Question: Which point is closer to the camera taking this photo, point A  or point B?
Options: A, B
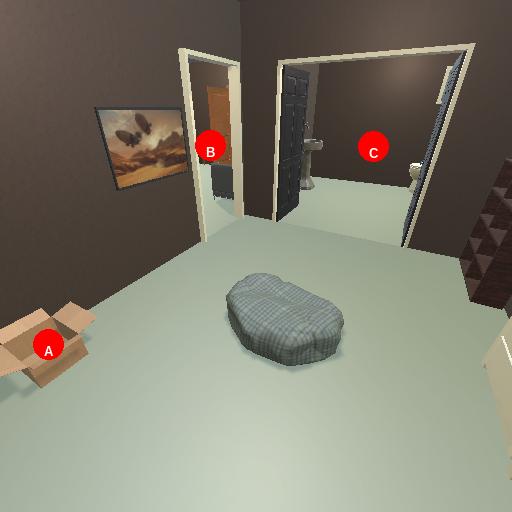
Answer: A